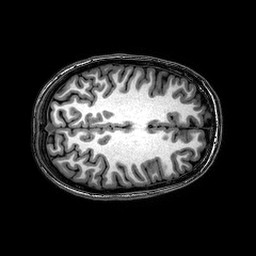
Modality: T1w
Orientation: axial
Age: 22
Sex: female
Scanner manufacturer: philips
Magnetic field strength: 3 T
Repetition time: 0.008198 s
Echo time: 0.00379 s